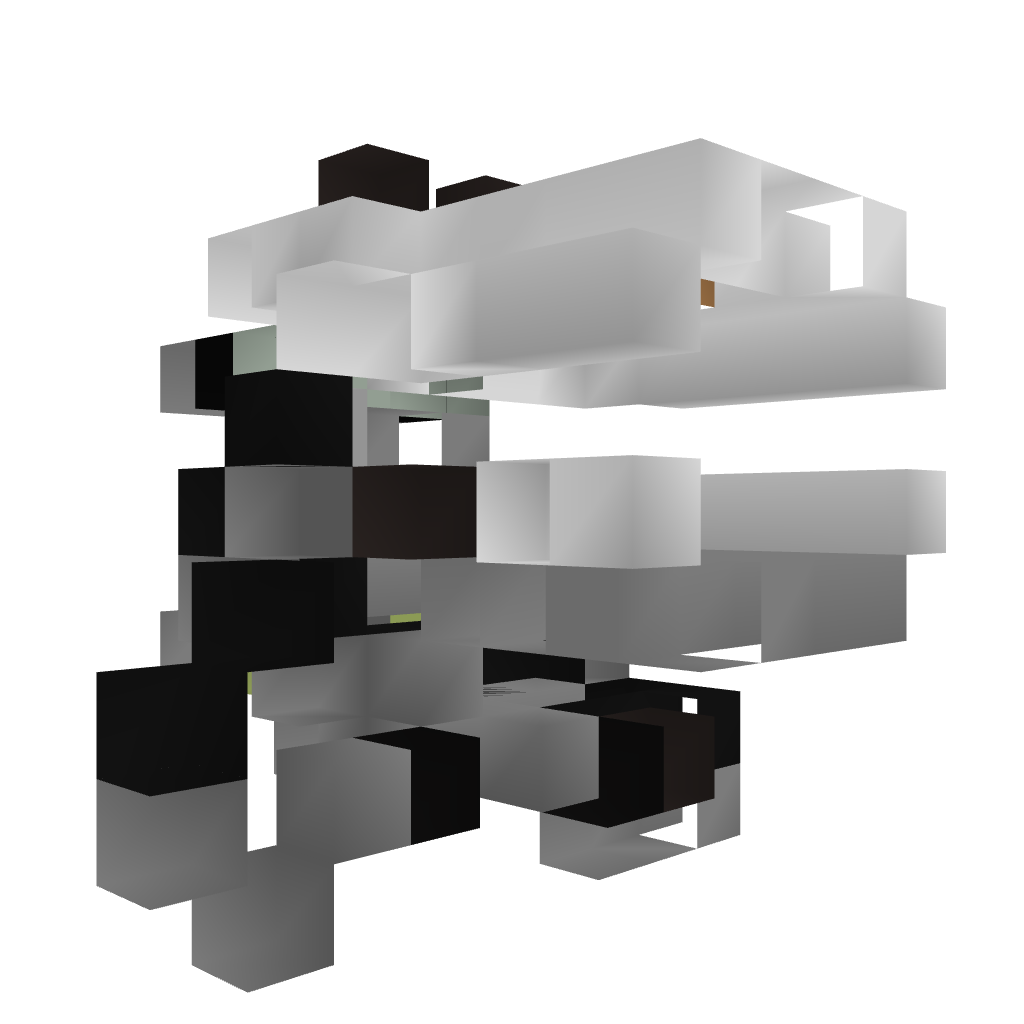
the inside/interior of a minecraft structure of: Compact Vending Machine